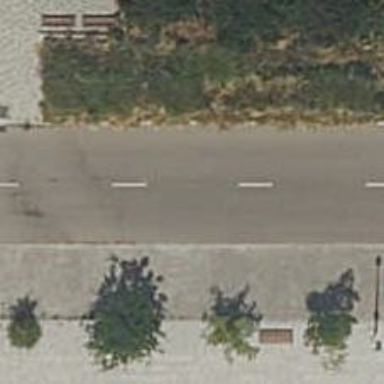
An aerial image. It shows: Paved residential road.